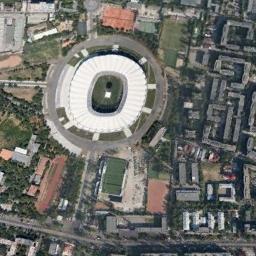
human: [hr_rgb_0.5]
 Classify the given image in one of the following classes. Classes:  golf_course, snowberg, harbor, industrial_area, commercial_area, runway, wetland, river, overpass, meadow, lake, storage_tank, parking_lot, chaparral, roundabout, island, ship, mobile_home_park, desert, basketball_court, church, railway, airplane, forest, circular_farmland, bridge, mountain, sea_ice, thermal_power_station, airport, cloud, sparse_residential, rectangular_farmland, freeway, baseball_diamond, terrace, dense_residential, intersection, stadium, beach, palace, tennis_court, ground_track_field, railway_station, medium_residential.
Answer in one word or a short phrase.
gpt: stadium